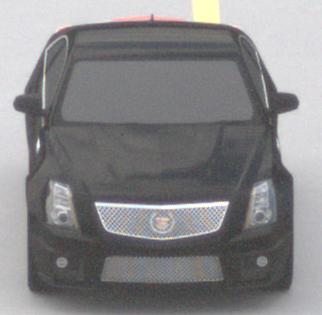
Make: Cadillac
Model: CTS-V
Detailed model: CTS-V (II) Limousine
Model produced from: 2008/11
Model produced until: 2010/12
Doors: 4
Color: black
Road condition: dry road
Daytime: midday
Contrast: low contrast